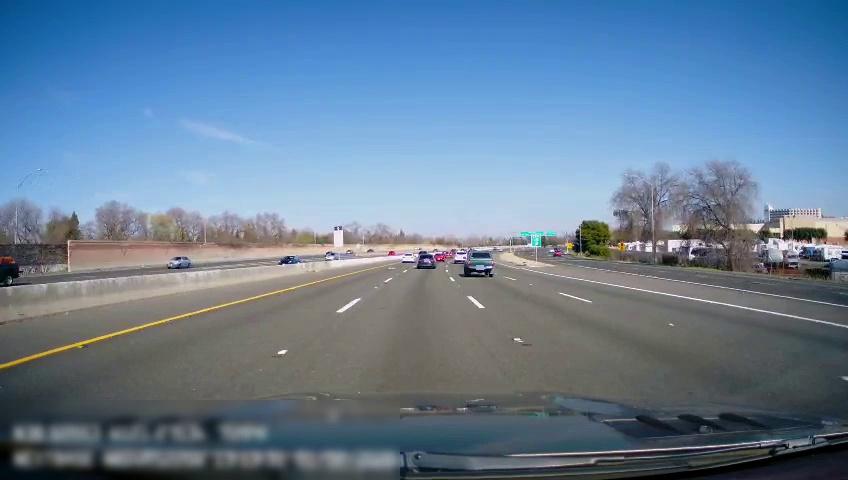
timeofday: Day
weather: Sunny
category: Drivable Space
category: Vehicles | Car
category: Vehicles | Truck
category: Vehicles | Car
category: Vehicles | Car
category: Drivable Space
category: Vehicles | SUV
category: Vehicles | Truck
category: Vehicles | Car
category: Vehicles | Car
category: Vehicles | Car
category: Lanes | Opposite Lane
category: Lanes | Opposite Lane
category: Lanes | Alternate Lane
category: Lanes | Alternate Lane
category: Lanes | Alternate Lane
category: Lanes | Alternate Lane
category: Lanes | Alternate Lane
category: Lanes | Current Lane
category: Lanes | Current Lane
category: Lanes | Alternate Lane
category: Traffic | Signs
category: Traffic | Signs
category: Traffic | Signs
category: Traffic | Signs